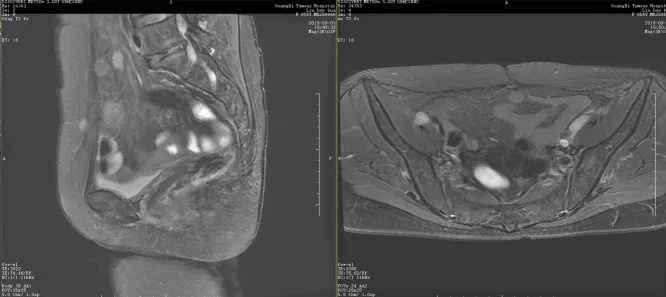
Pelvic MRI on September 3, 2018. Coronal view showing no new lesions after niraparib administration for one year.
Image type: radiology (mri)